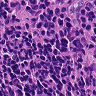
Metastatic tissue present: no